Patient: sex M, age 68
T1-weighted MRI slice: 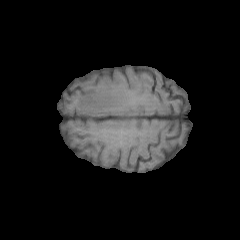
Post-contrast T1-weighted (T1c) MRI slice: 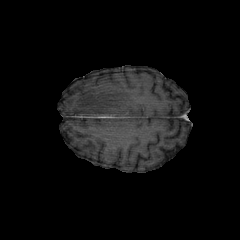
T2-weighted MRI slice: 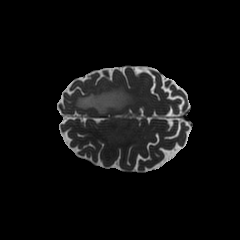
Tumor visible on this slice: yes
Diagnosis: Glioblastoma, IDH-wildtype
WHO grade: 4